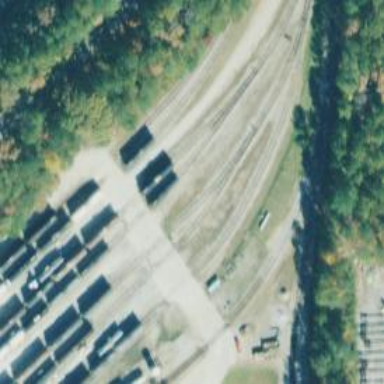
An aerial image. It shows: Rail spur service.